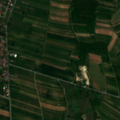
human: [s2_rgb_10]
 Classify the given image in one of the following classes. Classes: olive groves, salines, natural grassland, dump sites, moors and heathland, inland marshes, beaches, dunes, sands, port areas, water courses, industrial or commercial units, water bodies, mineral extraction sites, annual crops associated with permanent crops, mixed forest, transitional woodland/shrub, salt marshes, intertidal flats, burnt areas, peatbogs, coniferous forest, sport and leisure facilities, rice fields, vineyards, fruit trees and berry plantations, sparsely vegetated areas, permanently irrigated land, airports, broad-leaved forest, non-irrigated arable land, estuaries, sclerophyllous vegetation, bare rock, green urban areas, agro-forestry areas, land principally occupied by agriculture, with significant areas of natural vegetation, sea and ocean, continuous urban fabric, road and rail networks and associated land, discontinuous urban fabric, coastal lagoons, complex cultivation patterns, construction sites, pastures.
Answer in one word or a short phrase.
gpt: discontinuous urban fabric, non-irrigated arable land, vineyards, complex cultivation patterns, broad-leaved forest